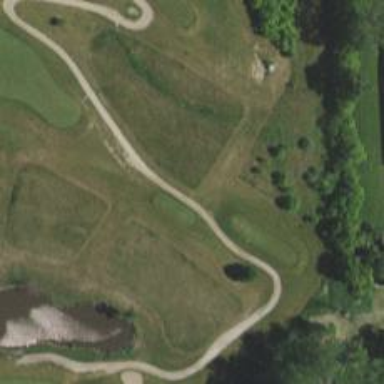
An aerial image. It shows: Path for both roads and golfers.